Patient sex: M
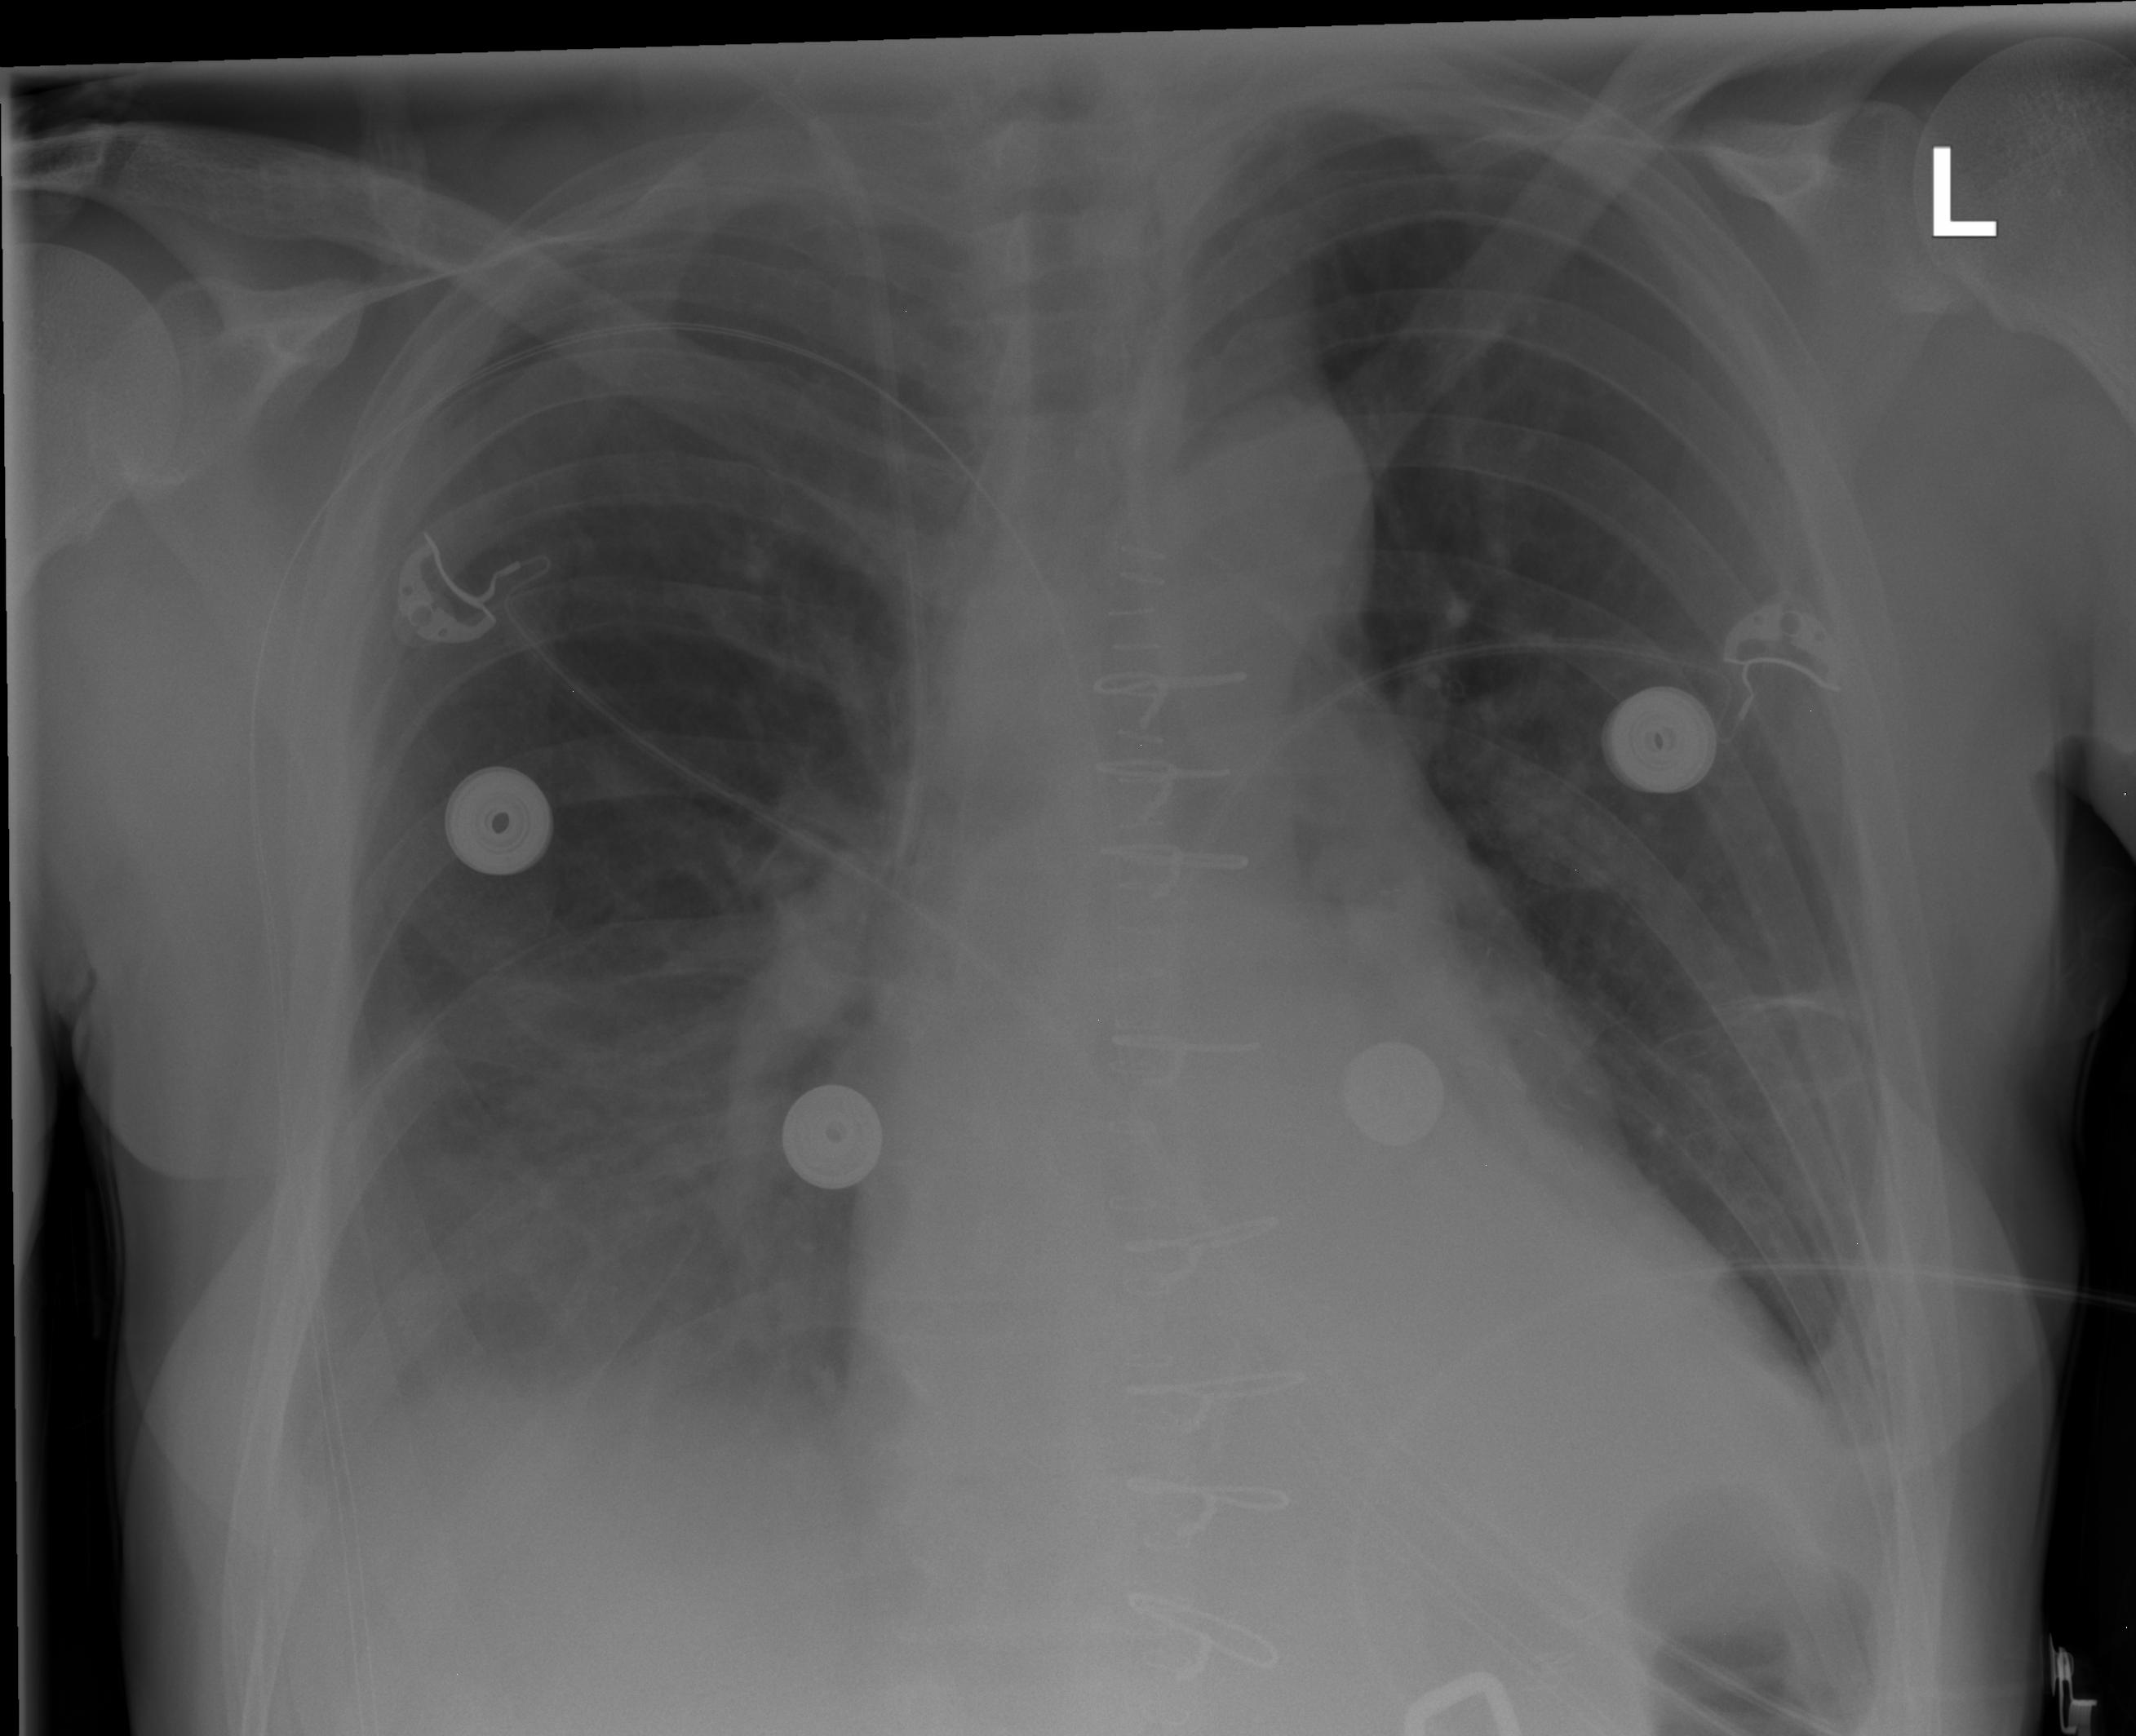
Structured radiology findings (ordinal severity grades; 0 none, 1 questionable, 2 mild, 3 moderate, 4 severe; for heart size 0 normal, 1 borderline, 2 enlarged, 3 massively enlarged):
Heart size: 2
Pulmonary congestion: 0
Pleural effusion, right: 2
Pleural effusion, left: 1
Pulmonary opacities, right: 1
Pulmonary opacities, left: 0
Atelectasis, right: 2
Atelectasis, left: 2